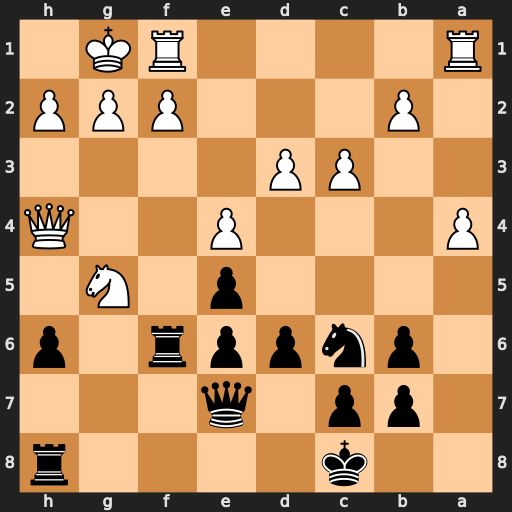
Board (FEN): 2k4r/1pp1q3/1pnppr1p/4p1N1/P3P2Q/2PP4/1P3PPP/R4RK1
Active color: b
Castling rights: -
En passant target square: -
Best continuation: Rf4 Qh3 Qxg5